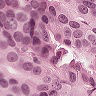
Metastatic tissue present: yes